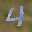
Label: 4